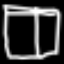
Label: pants